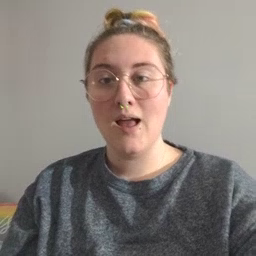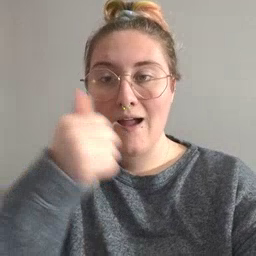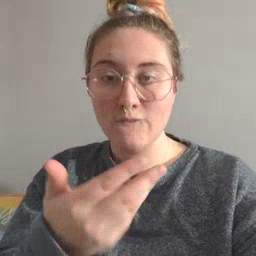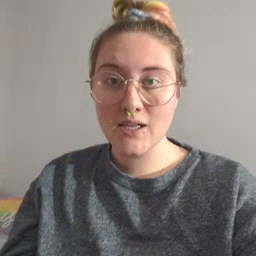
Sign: every